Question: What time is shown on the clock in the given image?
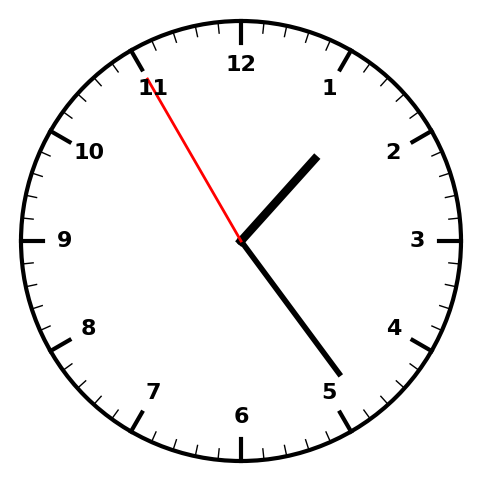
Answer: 01:23:55